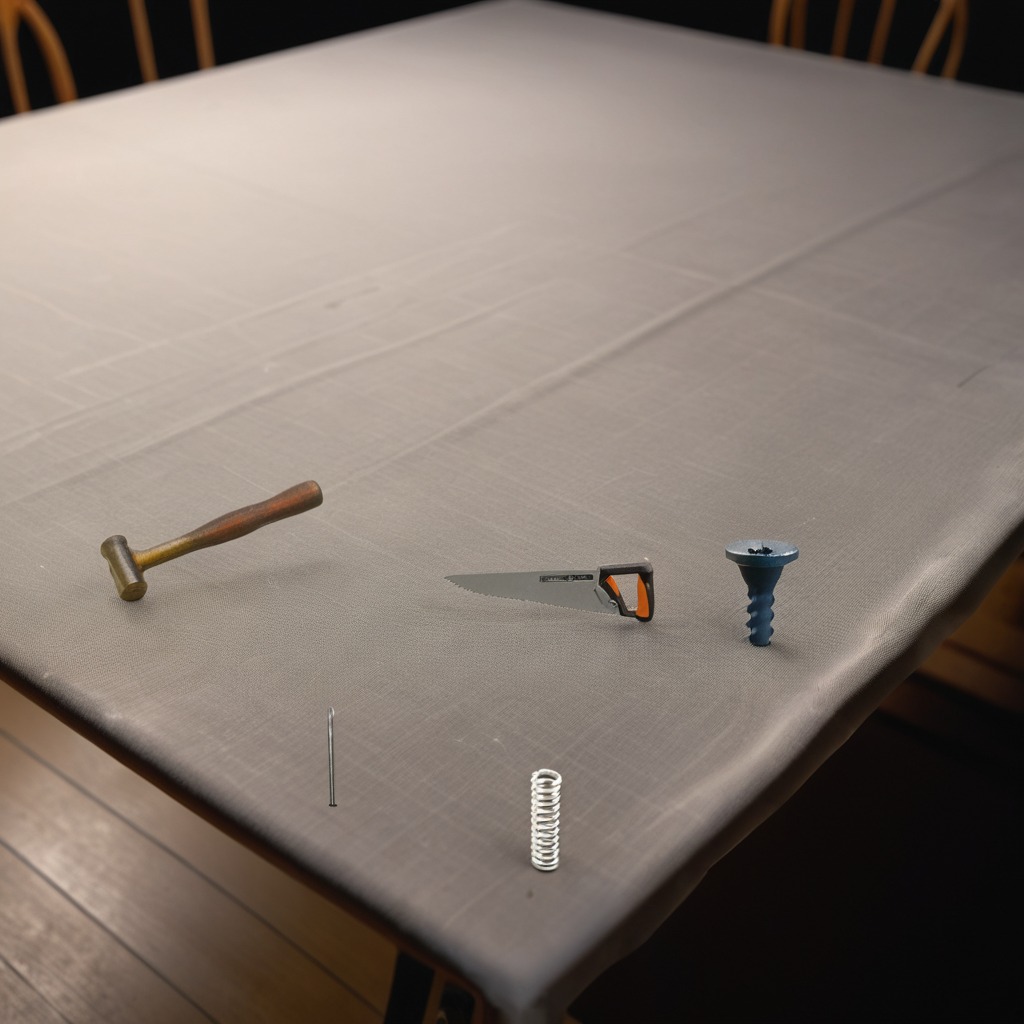
A hammer, an iron nail, a metal machine screw, a coiled metal spring, and a handheld metal saw are lying on the wooden table.